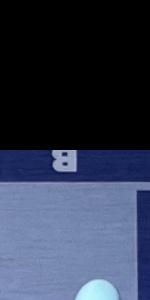
Label: Empty